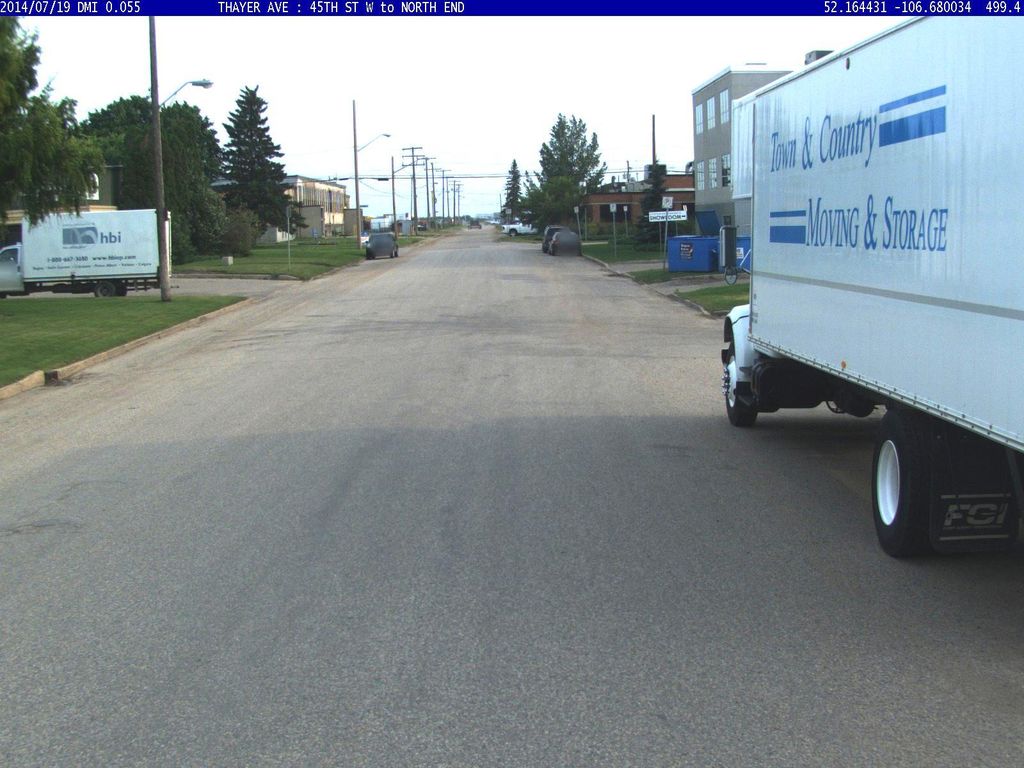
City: saskatoon